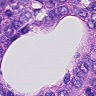
Metastatic tissue present: yes